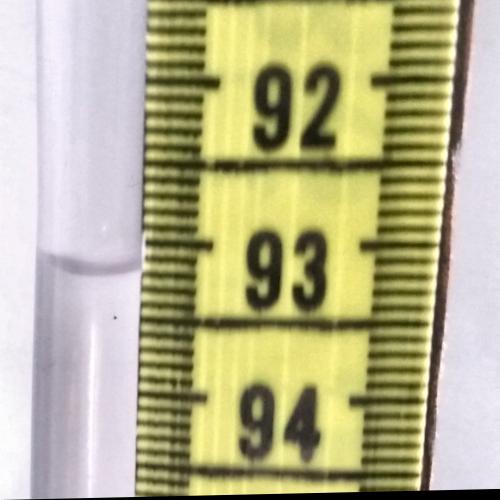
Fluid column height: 93.2 cm